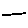
Label: line